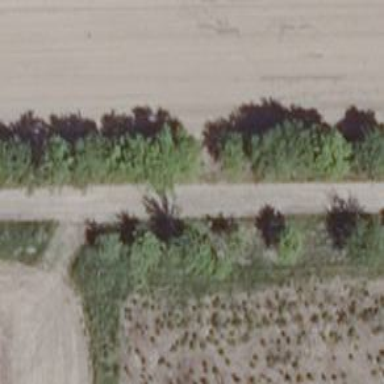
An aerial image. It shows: Row of broadleaved trees.